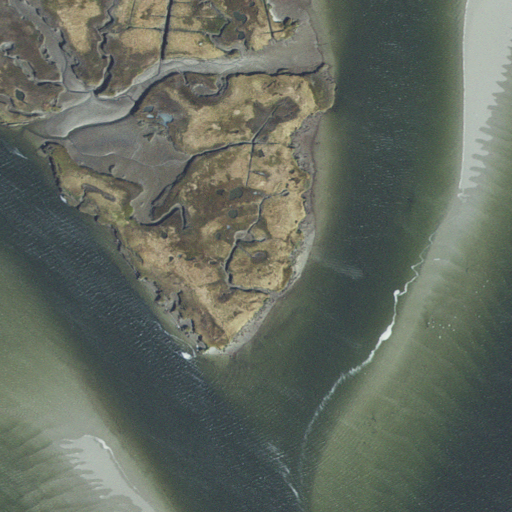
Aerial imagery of cape in Massachusetts named Hog Island Point containing open water and herbaceous wetlands